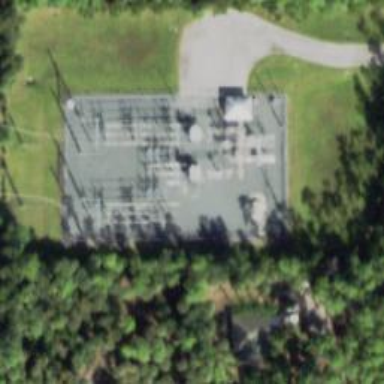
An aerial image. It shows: Switch for power supply.